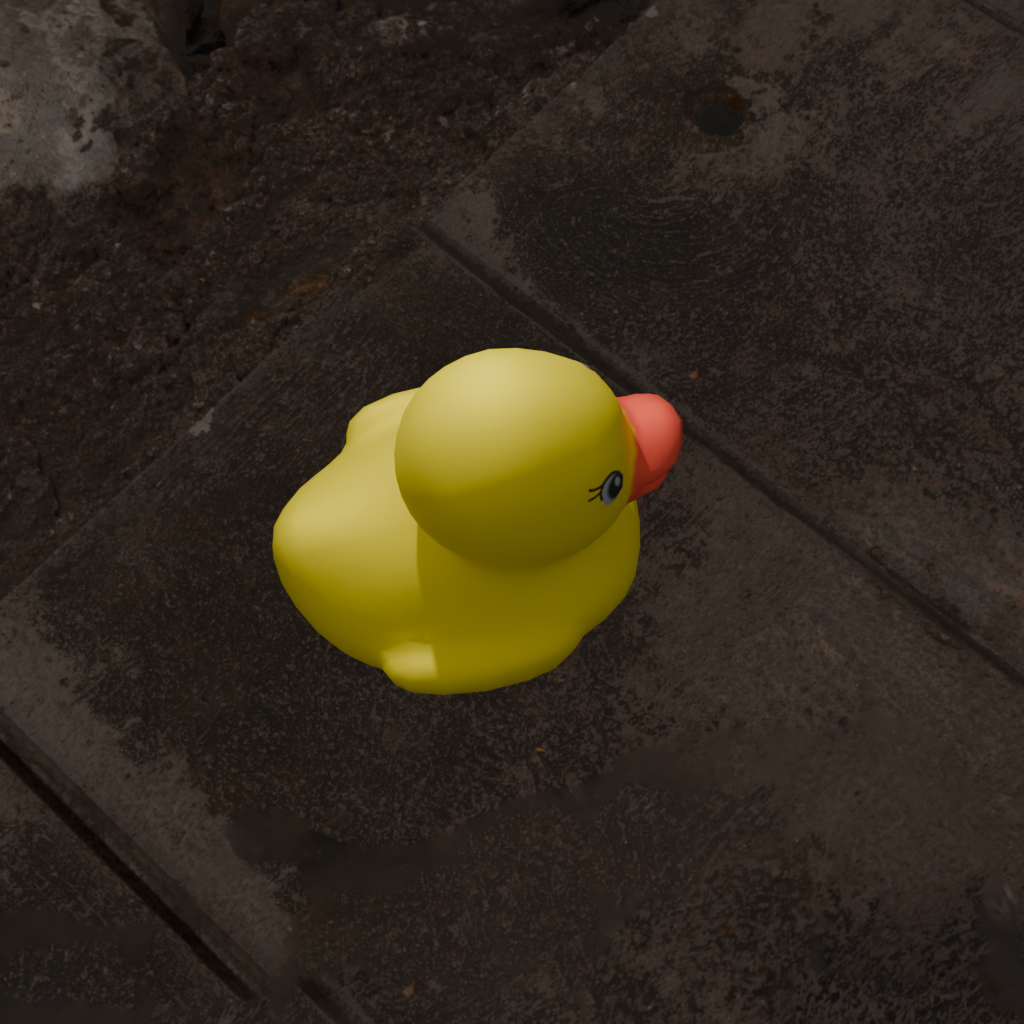
an image of a yellow rubber duck seen from <right_top> in a rocky pier extending into calm sea with a dramatic cloudy sky at sunset.